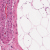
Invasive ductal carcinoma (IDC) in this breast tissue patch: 0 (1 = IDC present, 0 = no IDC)